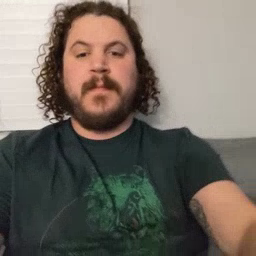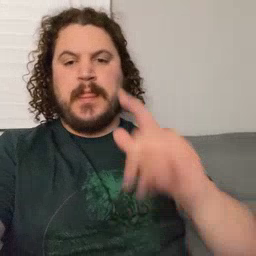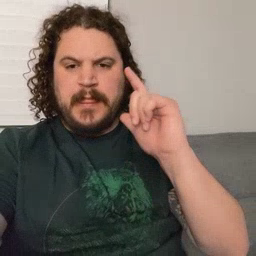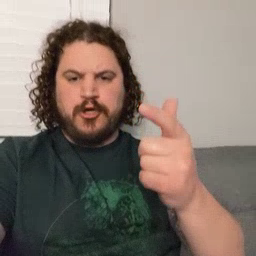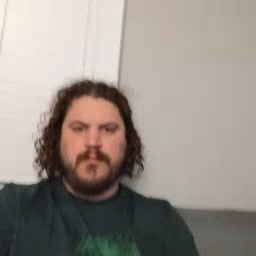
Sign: later